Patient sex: M
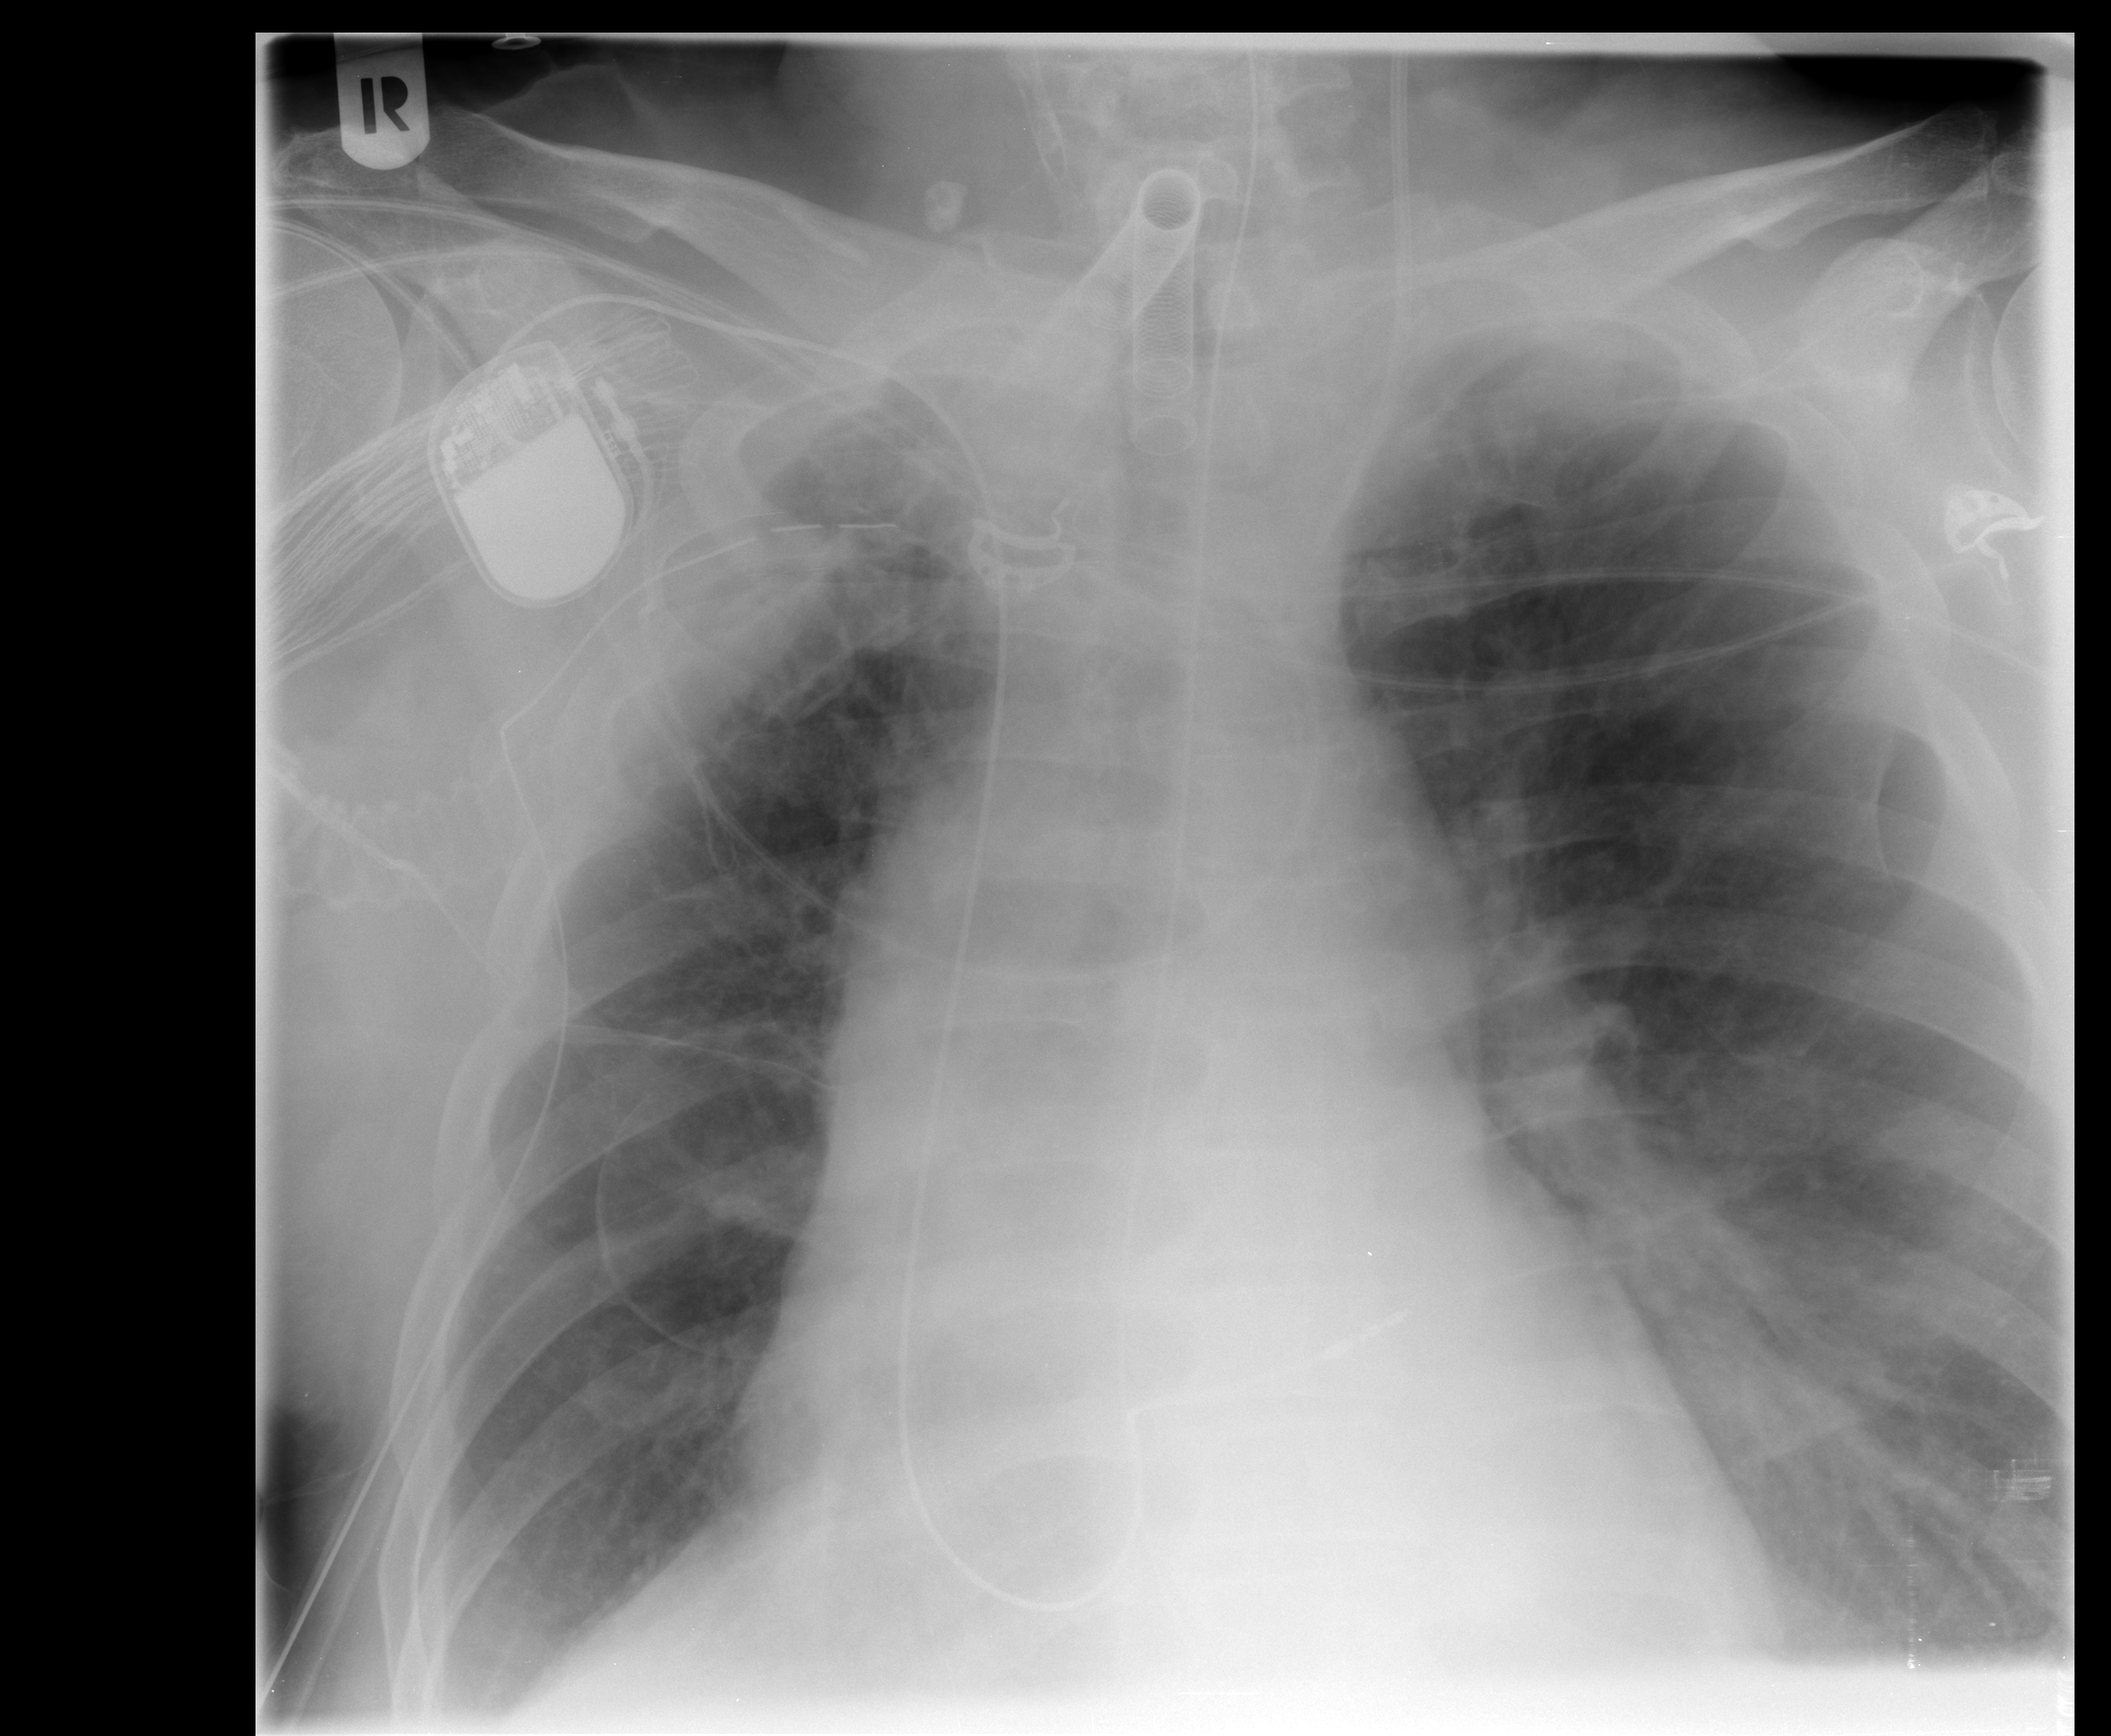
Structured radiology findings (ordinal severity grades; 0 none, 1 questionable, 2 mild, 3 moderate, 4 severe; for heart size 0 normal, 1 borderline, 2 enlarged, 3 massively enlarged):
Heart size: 1
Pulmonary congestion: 2
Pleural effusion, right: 2
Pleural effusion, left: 0
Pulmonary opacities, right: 0
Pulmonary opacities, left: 0
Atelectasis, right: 2
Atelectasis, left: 0